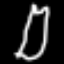
Label: fork